Question: The question is a bit complicated so I will try and explain. I have a custom .plist (XML Property List) file I created with Xcode. Within it is many different types of data: NSDictionary, NSArray, NSString, BOOL, etc.
Here's an example:

In my code I can quickly obtain an 'NSDictionary' of this entire file without knowing an data types using the following code (this is ARC code by the way). The only data types that I DO know of is that all of the keys are strings, but the values can be anything I've shown above:
'''
+ (NSDictionary *)configDictionary
{
collectorstemplateAppDelegate *appDelegate = (collectorstemplateAppDelegate*)
[[UIApplication sharedApplication] delegate];
NSString *path = [[NSBundle mainBundle]
pathForResource:appDelegate.currentPlist ofType:@"plist"];
NSDictionary *dict = [[NSDictionary alloc] initWithContentsOfFile:path];
return dict;
}
'''
What I am trying to do is to accomplish the same thing on C#. I'd like to take these plists and move them to my Windows Phone phone apps, keeping the same structure. I realize that I will need to write some additional code to handle the XML behind the file, but you get the idea.... I want a 'Dictionary' or 'HashTable' or 'Collection' of something similar to what I've done above, without knowing the types of the values.
Obviously in my case something like 'Dictionary<string, string>' isn't going to work for me.
Any help would be great.
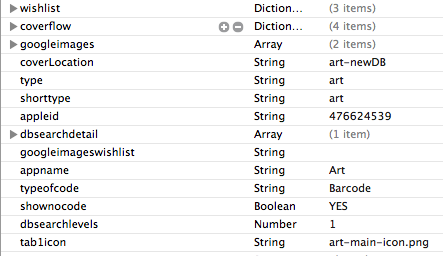
Answer: Answering my own question here but looking for validation....
Would 'Dictionary<string, object>' work? Because I know the key is a string, I would just need to cast the value to the appropriate type, correct?
'''
int appleID = (int) plistDict["appleid"];
'''
If this is correct or incorrect, someone please let me know.